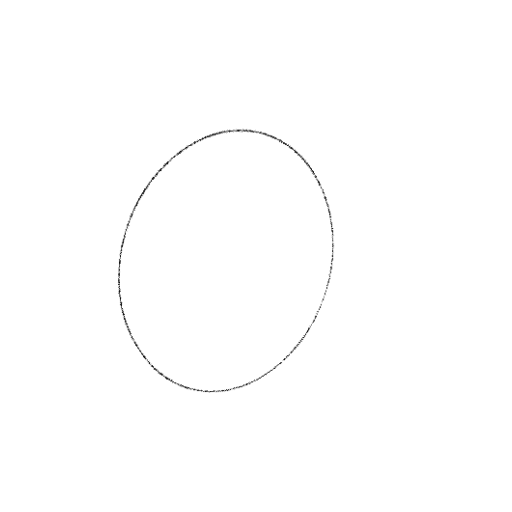
Crossing number: 0